Question: I've got this layout that i want to cut into html/css, but i'm struggling with picking best way to strcture html/css for major content (like diffrent bg block in the middle that is under 960 content block, and covers whole wideness etc.). I've attached a structure of the layout:

So my main quesions are:
- - -
Thanks
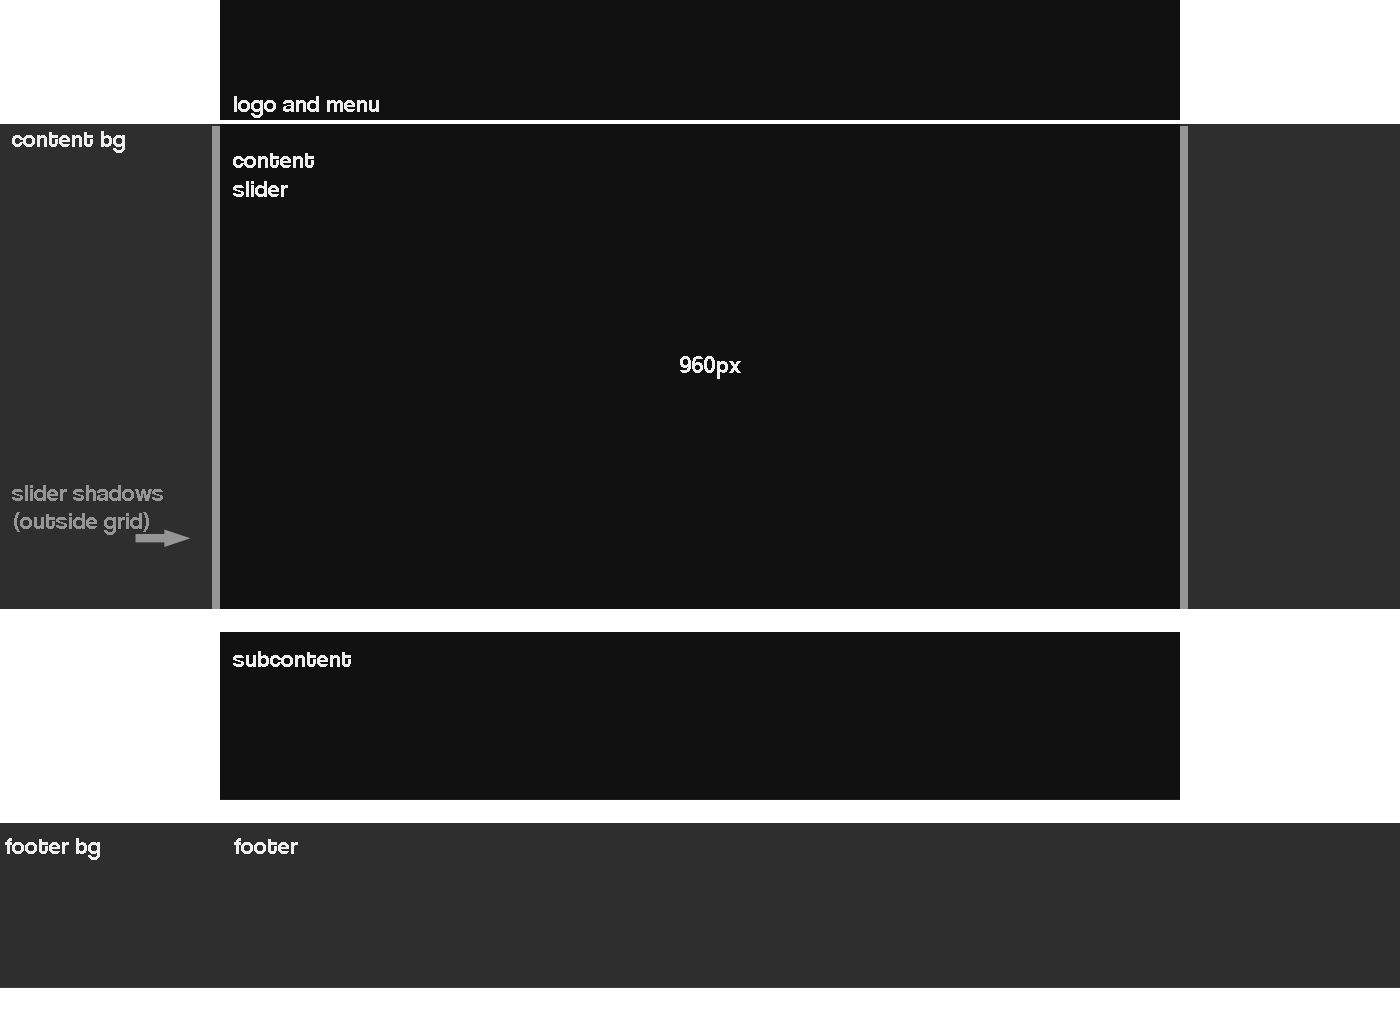
Answer: I'm unable to see the attached file but I'll try to give you some guidelines:
1. You should have a main content which is centred on the screen and is 960px wide.
2. If the header/footer are the same width (i.e. their Background doesn't span more than 960px), they should be in the container div. On the other hand, if their BG is wider than 960 put each in a separate div which spans as wide as you need and inside this div put another div which is 960 wide and centered.
example:
'''
<div id="headerWrapper">
<div id="header">...</div>
</div>
<div id="content">...</div>
<div id="footerWrapper">
<div id="footer">...</div>
</div>
'''
1. if you want png shadows without using CSS3 your only option is slicing the image with the shadow.
I hope that answers your questions.